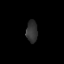
Tissue: lung
Cell type: Epithelial cells
Senescence score: 0.222
Nuclear area (px): 239
Mean DAPI intensity: 50.506